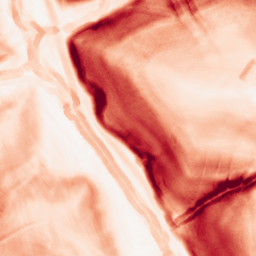
Category: morphological
Decomposition family: morphological_gradient
Decomposition parameters: size: 5
shape: diamond
Upsampling method: bicubic_3x
Upsampling parameters: scale: 3
Upsampling scale: 3